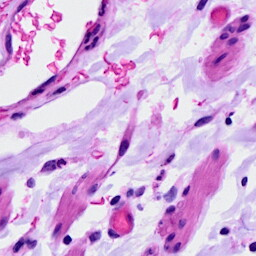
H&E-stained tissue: Ovarian